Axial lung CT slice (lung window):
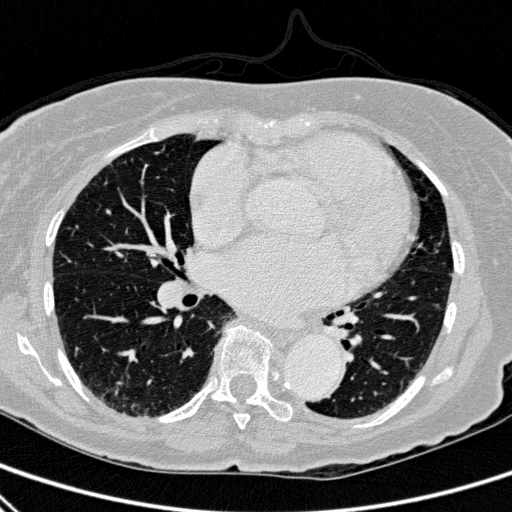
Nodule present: no